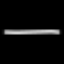
Label: line